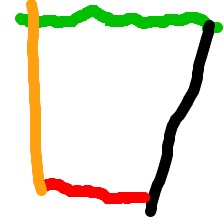
Shape: trapezoid